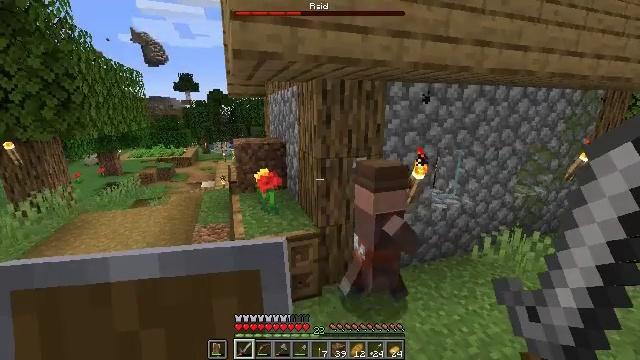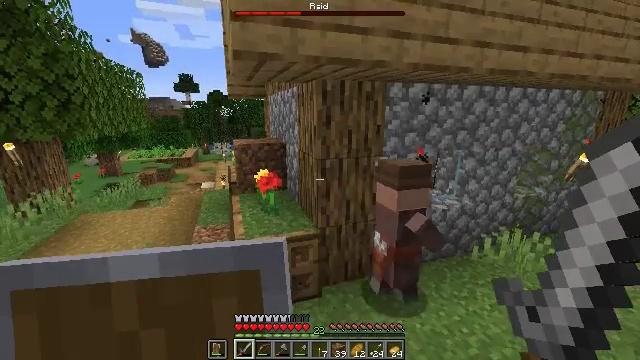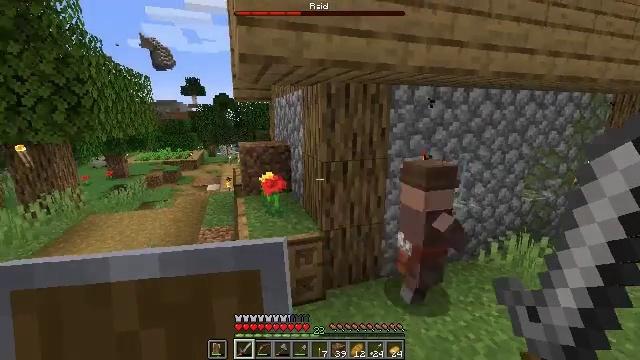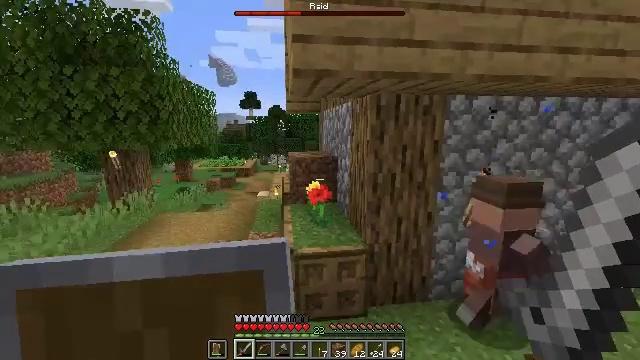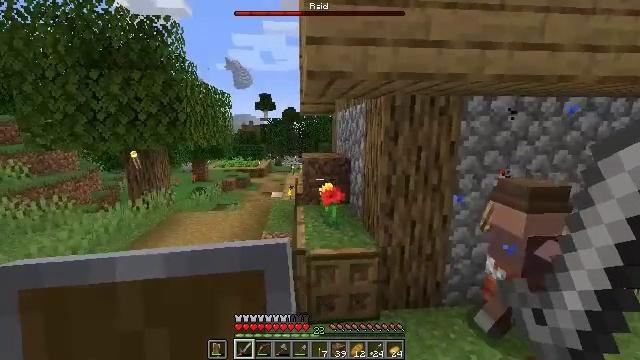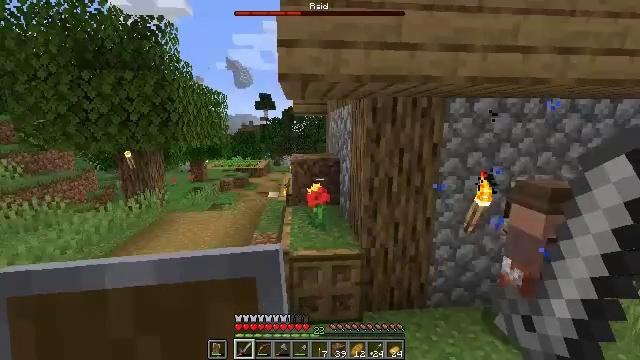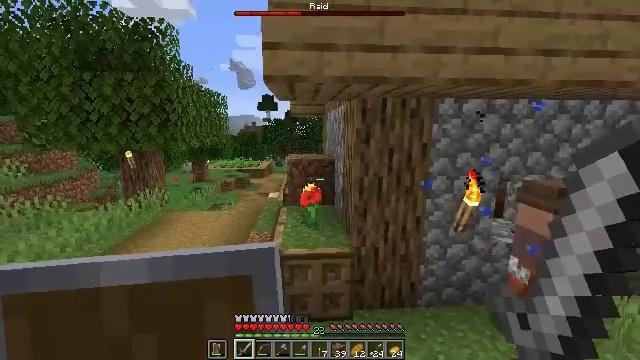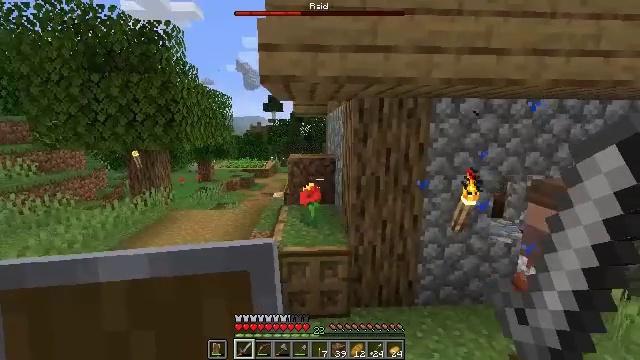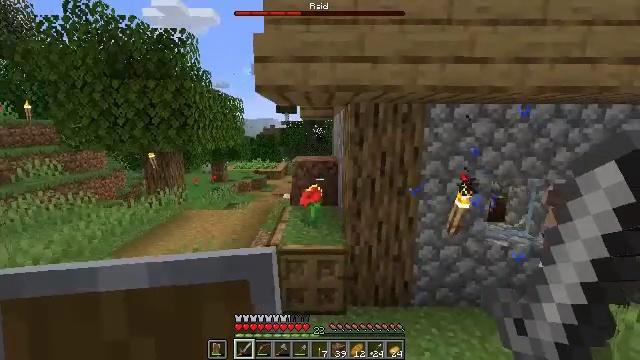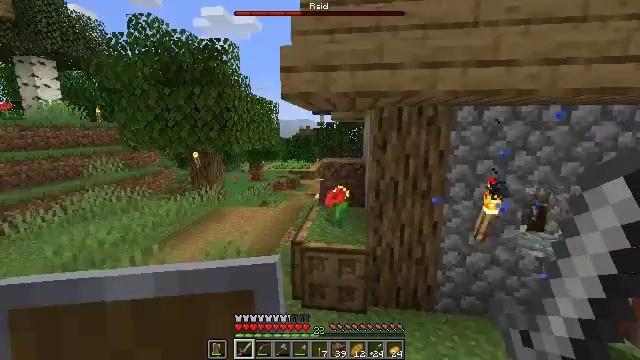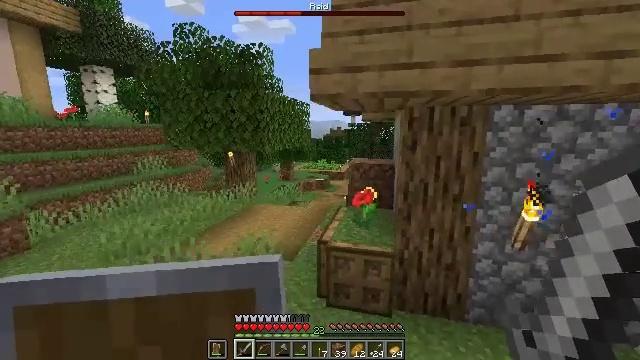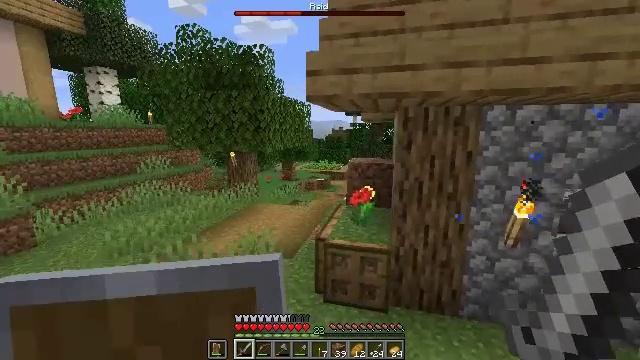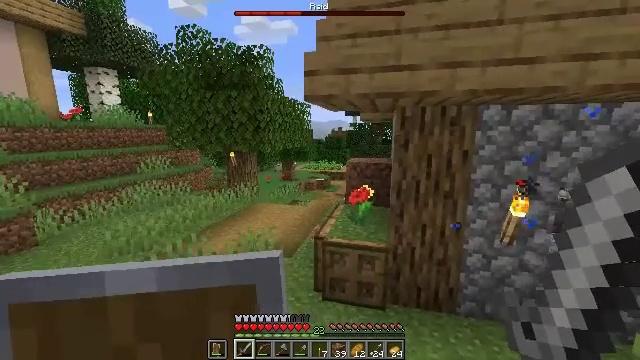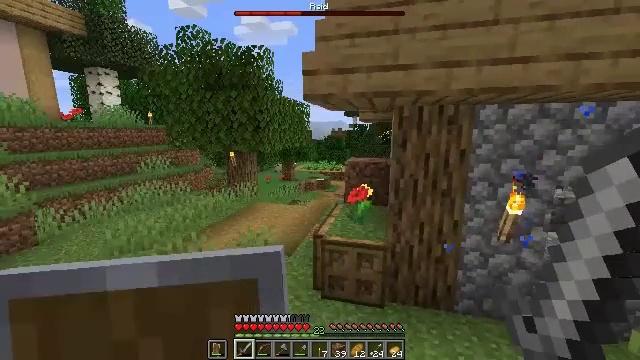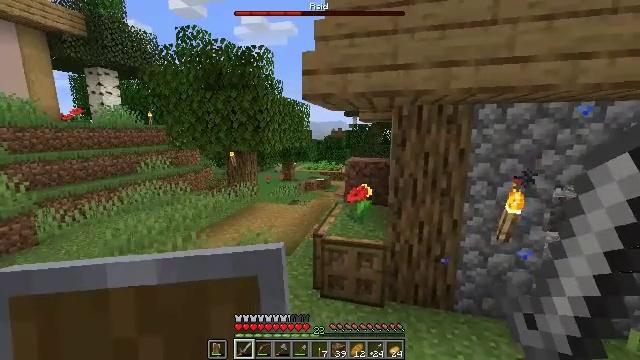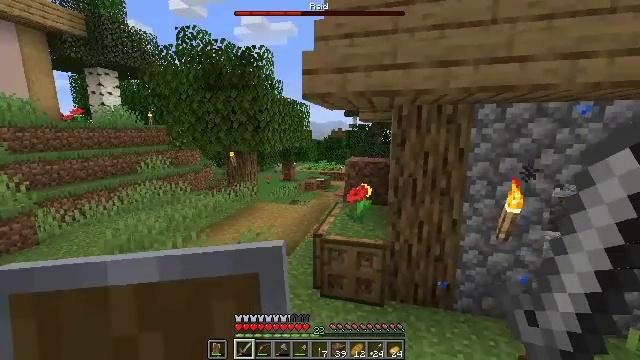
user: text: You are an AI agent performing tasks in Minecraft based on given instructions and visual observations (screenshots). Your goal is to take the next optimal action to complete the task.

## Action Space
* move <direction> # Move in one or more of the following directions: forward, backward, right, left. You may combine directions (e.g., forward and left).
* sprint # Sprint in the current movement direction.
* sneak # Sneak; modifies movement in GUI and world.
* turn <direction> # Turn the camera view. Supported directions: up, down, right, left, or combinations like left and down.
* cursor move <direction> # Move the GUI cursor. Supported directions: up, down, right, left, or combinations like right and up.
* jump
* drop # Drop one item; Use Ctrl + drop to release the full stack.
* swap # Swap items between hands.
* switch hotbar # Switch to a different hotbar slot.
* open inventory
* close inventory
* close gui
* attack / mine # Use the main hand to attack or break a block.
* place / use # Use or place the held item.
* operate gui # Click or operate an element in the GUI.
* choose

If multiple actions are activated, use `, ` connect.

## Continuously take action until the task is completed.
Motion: motion action
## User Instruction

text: Mine dirt from the ground.
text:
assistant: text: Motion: no_op
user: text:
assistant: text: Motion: turn left
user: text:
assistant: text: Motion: turn left and up
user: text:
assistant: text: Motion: move right, turn left
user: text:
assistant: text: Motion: move right
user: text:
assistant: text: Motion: move back and move right
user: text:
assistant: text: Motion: move back and move right, turn left
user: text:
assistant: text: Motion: move back and move right, turn left
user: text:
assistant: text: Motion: move back and move right, turn left
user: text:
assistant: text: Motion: turn left
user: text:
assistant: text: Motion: no_op
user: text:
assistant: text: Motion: no_op
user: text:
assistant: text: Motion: no_op
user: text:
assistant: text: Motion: no_op
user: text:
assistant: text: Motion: no_op
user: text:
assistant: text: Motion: no_op
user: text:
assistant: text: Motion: no_op
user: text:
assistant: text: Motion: no_op
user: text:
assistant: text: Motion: no_op
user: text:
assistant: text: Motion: no_op
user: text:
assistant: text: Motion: no_op
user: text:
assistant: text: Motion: turn right and down
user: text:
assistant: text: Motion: turn right and down
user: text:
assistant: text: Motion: no_op
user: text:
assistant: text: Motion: move forward
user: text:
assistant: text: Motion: move forward and move right
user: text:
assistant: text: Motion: move forward and move right
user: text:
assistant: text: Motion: move forward and move right, turn right
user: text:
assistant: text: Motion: move forward and move right, turn right
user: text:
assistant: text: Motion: move forward